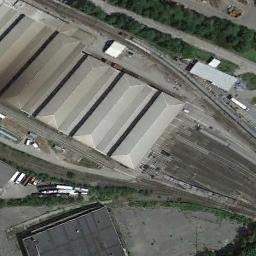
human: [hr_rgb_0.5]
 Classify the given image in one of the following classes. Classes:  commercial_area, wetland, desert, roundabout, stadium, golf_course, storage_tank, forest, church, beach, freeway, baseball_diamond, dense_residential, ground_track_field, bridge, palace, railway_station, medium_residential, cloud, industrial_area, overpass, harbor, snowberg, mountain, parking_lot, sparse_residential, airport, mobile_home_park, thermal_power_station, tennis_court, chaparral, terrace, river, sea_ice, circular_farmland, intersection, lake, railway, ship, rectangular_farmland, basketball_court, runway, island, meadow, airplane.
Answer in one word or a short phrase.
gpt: railway_station